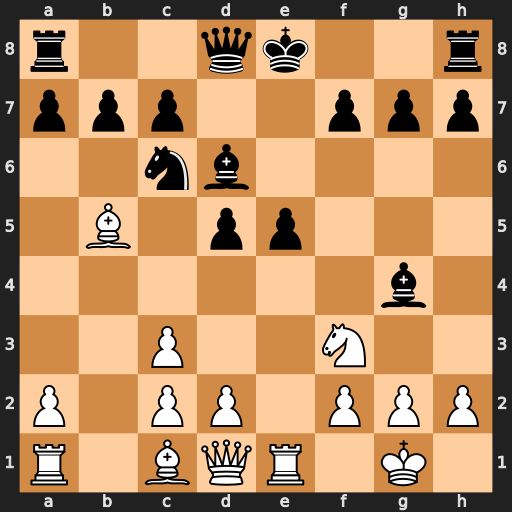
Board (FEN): r2qk2r/ppp2ppp/2nb4/1B1pp3/6b1/2P2N2/P1PP1PPP/R1BQR1K1
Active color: w
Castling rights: kq
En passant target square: -
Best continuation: Nxe5 Be6 Nxc6